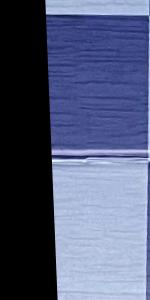
Label: Empty